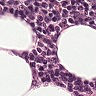
Metastatic tissue present: no